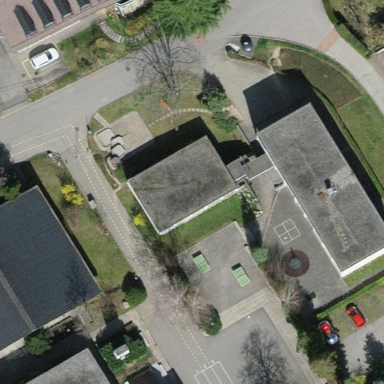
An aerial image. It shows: School building.